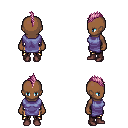
a pixel art fantasy rpg character, female body template, human, dark skin, chain tabard jacket, gold greaves, pink mohawk hairstyle, maroon shoes, four views (front, back, left, right), 2x2 character sprite sheet, small pixel art, hard edges, no anti-aliasing